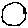
Label: circle